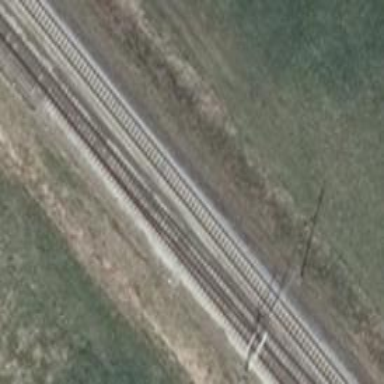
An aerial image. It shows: Railway switch with the turnout on the left side.